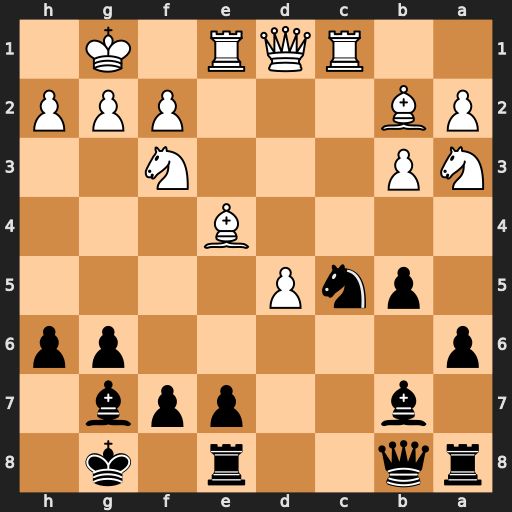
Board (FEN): rq2r1k1/1b2ppb1/p5pp/1pnP4/4B3/NP3N2/PB3PPP/2RQR1K1
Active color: b
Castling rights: -
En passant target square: -
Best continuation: Bxb2 Rxc5 Bxa3